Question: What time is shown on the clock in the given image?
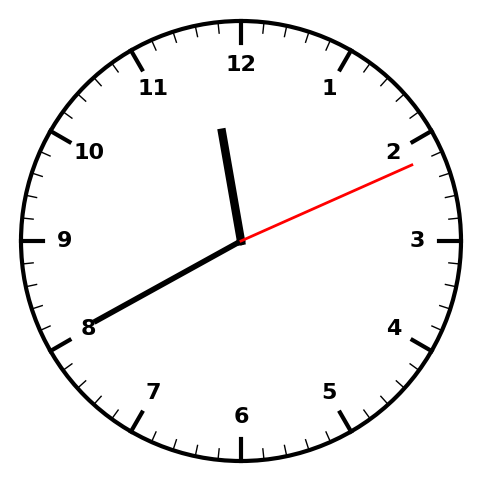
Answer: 11:40:11